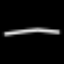
Label: line